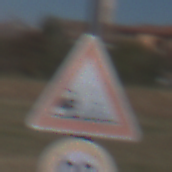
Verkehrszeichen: SplittSchotter
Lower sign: Geschwindigkeit90
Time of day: MorningAfternoon
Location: Outdoor (Suburban)
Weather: PartlyCloudy
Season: NotSpecified
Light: Natural